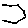
Label: hexagon